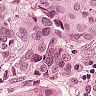
Metastatic tissue present: yes